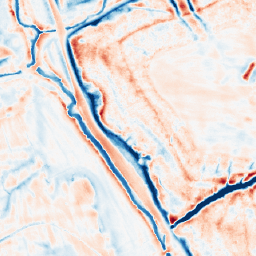
Category: edge_preserving
Decomposition family: bilateral
Decomposition parameters: d: 21
sigma_color: 50
sigma_space: 50
Upsampling method: area
Upsampling parameters: scale: 2
Upsampling scale: 2